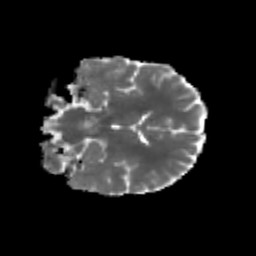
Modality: MD
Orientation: coronal
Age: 26
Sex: female
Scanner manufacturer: siemens
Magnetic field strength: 3 T
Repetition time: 3.5 s
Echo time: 0.113 s